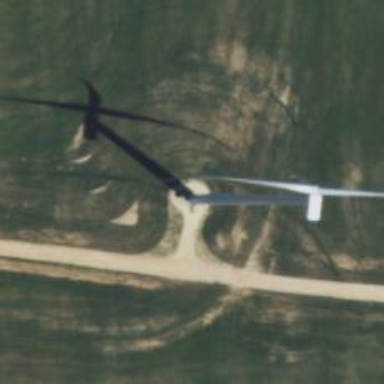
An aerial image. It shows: Wind generator powered by wind. The generator type is horizontal axis and it uses wind turbines.